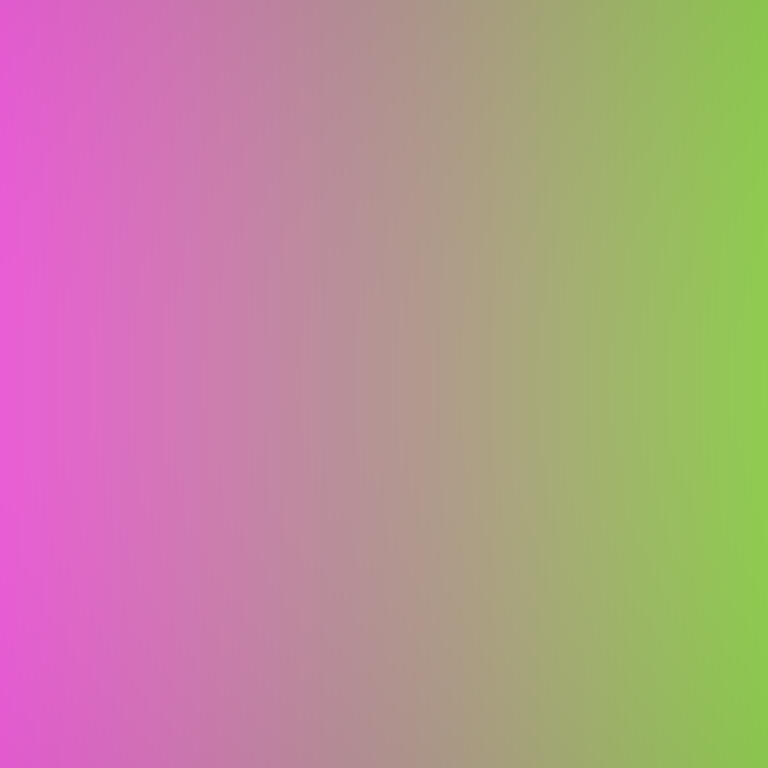
Abstract light effect, smooth gradient from soft pink to bright green, calm atmosphere, diffuse light, no room, no furniture, no objects.